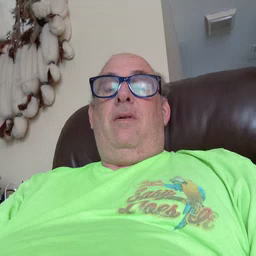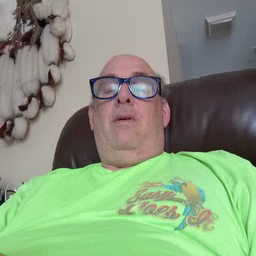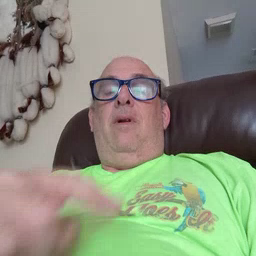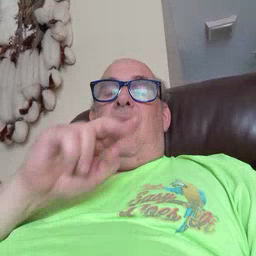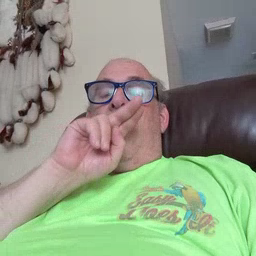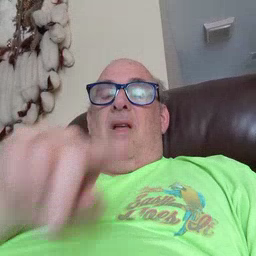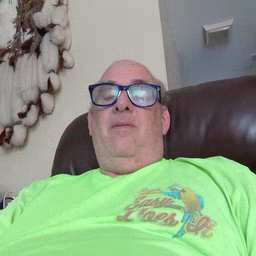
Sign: tongue